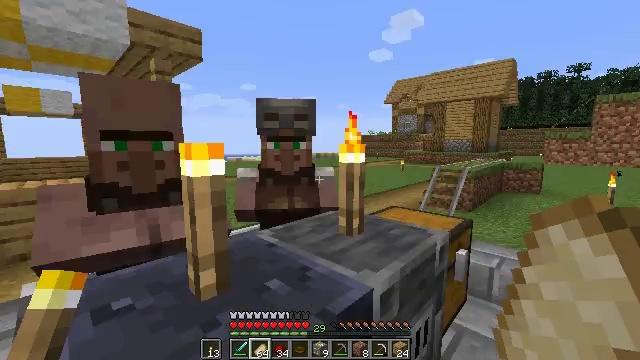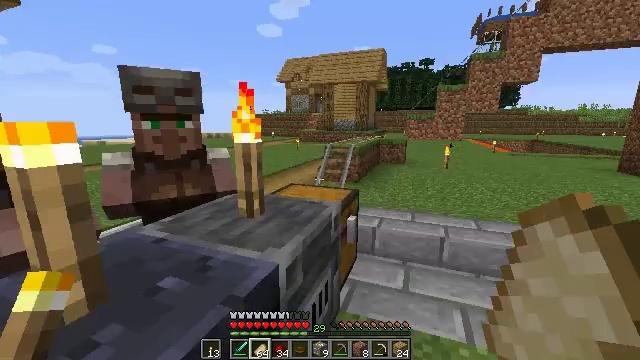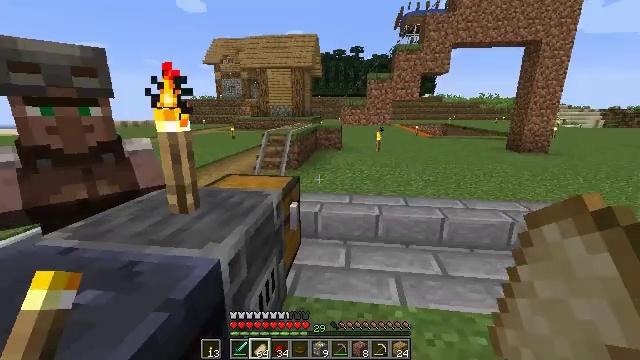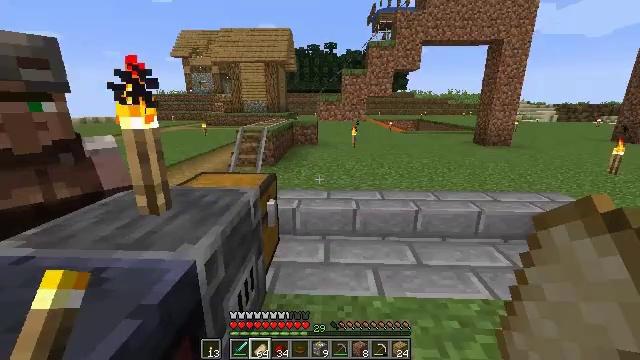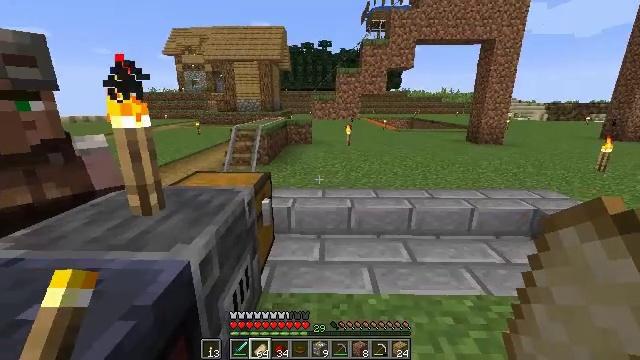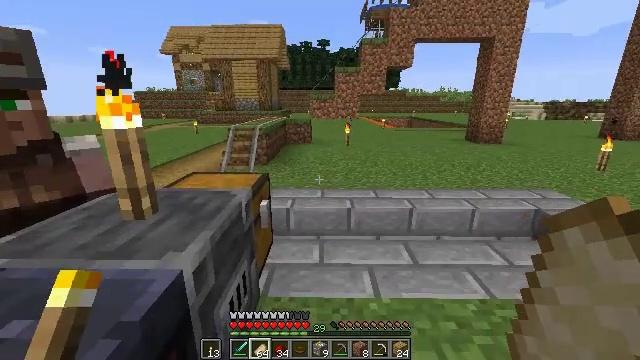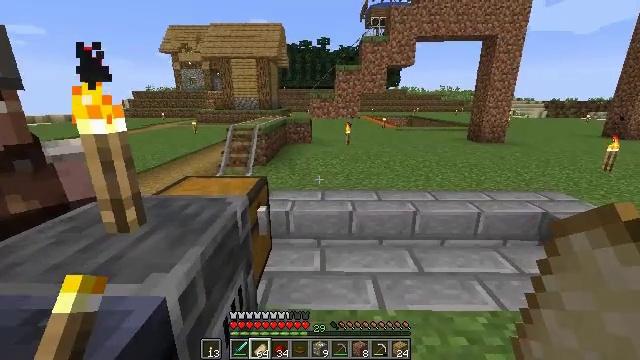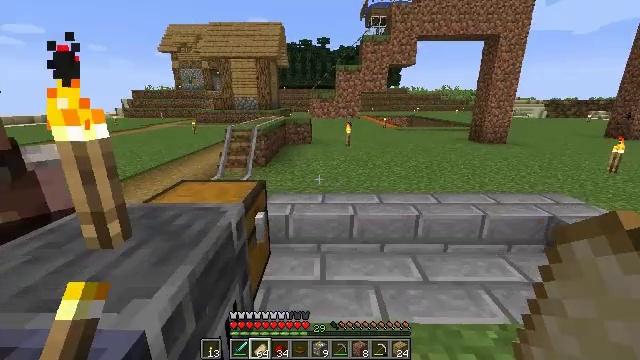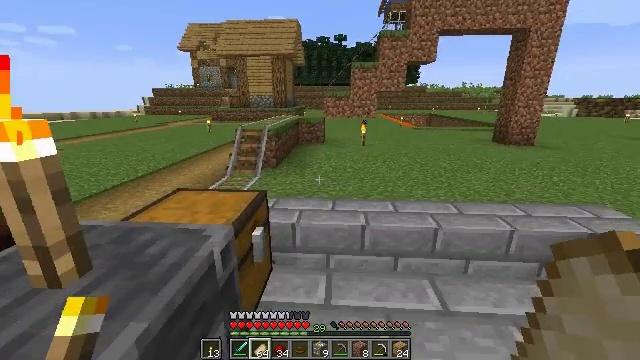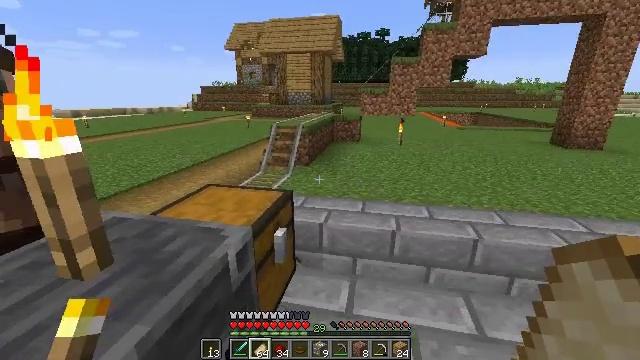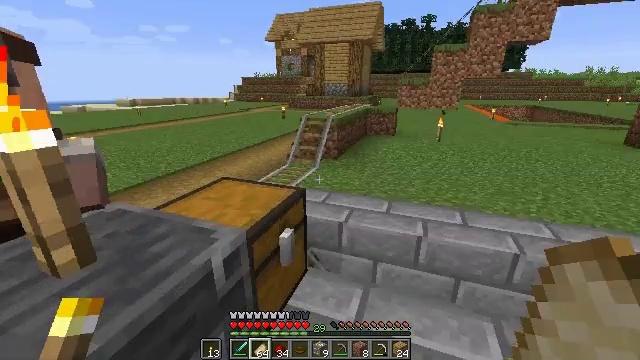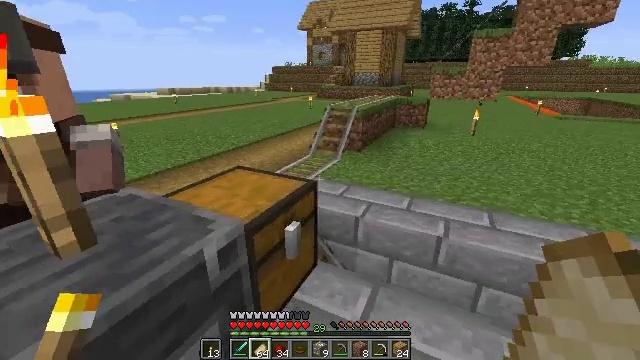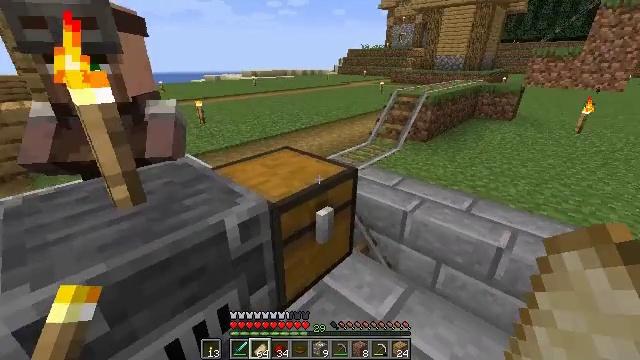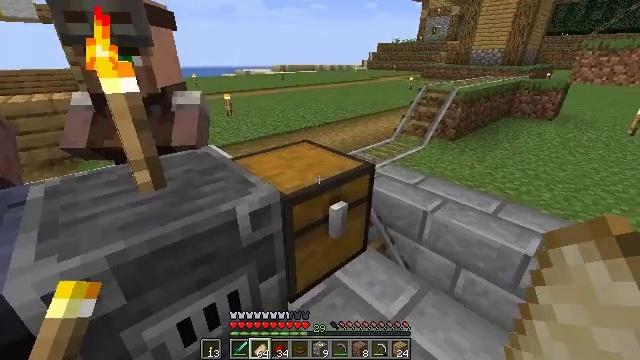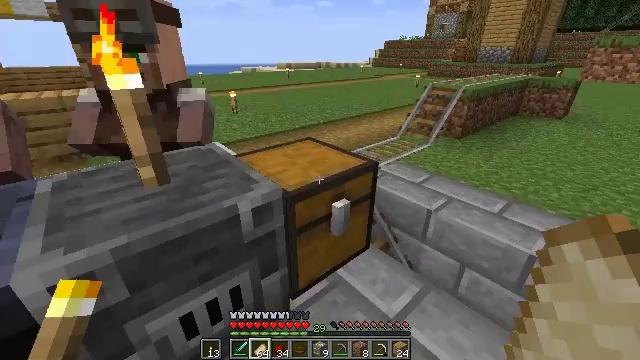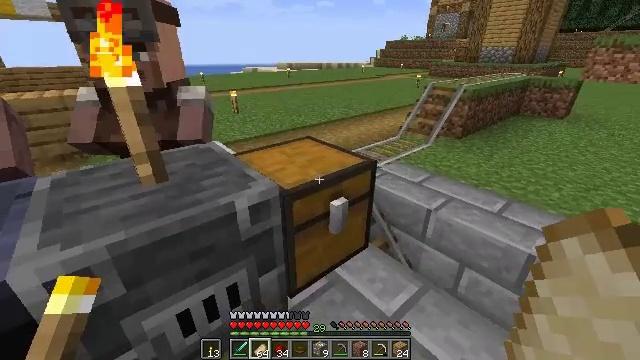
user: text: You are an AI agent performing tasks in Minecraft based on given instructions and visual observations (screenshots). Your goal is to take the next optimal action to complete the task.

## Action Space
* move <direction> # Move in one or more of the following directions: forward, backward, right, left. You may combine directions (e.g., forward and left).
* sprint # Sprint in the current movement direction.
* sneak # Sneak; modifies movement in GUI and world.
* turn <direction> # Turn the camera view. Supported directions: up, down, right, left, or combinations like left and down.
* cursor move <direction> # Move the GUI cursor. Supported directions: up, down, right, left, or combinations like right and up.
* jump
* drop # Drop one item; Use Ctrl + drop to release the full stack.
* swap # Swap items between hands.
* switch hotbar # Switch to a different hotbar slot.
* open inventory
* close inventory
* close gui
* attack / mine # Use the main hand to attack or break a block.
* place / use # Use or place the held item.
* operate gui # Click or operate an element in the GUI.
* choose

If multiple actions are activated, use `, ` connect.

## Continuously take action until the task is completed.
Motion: motion action
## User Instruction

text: Craft a diamond axe.
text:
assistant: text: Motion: turn right and down
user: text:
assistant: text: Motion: turn right and down
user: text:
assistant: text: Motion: turn right
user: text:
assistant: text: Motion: turn right
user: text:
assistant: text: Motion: move forward
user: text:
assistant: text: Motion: move forward
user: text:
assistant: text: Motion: move forward
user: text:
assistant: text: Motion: move forward and move right, turn left
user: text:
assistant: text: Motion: move forward and move right, turn left
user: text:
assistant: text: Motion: move forward and move right, turn left and down
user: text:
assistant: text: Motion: move right, turn left and down
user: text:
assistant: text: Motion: turn left and down
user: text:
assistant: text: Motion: turn left and down
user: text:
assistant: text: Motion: turn left
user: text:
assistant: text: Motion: no_op
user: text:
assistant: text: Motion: turn left
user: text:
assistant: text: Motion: turn left, use / place
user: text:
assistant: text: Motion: use / place
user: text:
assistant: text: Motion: use / place
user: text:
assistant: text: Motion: use / place
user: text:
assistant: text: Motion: no_op
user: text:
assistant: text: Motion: open gui
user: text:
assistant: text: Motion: no_op
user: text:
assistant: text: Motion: no_op
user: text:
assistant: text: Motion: no_op
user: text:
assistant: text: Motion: no_op
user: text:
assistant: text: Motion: no_op
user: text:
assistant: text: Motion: no_op
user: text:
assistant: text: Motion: no_op
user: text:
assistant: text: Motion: no_op